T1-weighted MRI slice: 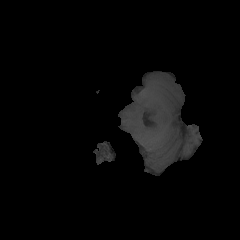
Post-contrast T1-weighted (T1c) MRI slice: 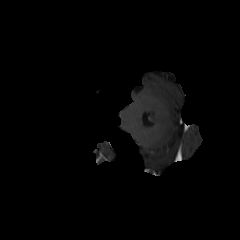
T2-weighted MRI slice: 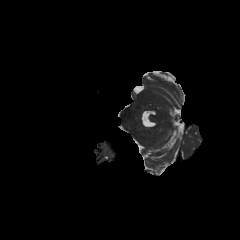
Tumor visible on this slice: no